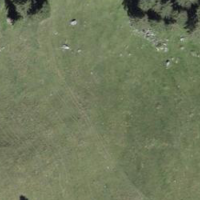
EUNIS habitat code: 44
Species observed at this site:
Petasites albus